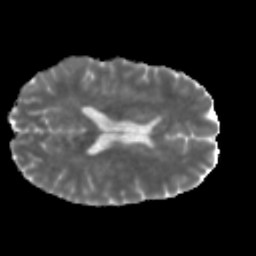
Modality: MD
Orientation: axial
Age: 46
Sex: male
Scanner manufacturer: siemens
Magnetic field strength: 3 T
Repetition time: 5 s
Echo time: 0.092 s